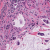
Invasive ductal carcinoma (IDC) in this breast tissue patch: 0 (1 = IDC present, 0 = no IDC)